Question: I am trying to get Propel to work in my Zend app, it seems that I can get the Propel library to load (from library/propel) but when called I get the exception: 'No connection information in your runtime configuration file for datasource [default]' (when I try to make a connection: 'Propel::getConnection'). My Db is not even named 'default'. I have this in my bootstrap.php from another SO question/answer:
'''
require_once 'propel/Propel.php';
Propel::setConfiguration($this->getOptions('propel/MyPropel-conf.php'));
Propel::initialize();
// so we can get the connection from the registry easily
return Propel::getConnection();
'''
I want the Propel configs (classmap conf as well) to be in the '/application/configs' (copies are there too right now), but I thought If I can get Propel to load from library/propel, then maybe moving my 'conf' files there, I may get them to load too. It seems that if I 'force' the config, by manually loading the params, or if I seem to get it in a temporary 'right' location (or use an absolute path), the exception I then get is this:
'Unable to open PDO connection [wrapped: SQLSTATE[28000] [1045] Access denied for user 'www-data'@'localhost'
As if Propel is not paying any attention to my configs.
My config looks like this; converted from the xml:
'''
$conf = array (
'datasources' =>
array (
'unmActTestDB' =>
array (
'adapter' => 'mysql',
'connection' =>
array (
'dsn' => 'mysql://root:PASSWORD@localhost/unmActTestDB',
),
),
'default' => 'unmActTestDB',
),
'log' =>
array (
'ident' => 'propel-act',
'level' => '7',
),
'generator_version' => '1.5.6',
);
$conf['classmap'] = include(dirname(__FILE__) . DIRECTORY_SEPARATOR . 'classmap-unmActTestDB-conf.php');
return $conf;
'''
If it helps, I still have the Zend PDO DB adapter loading in the application.ini file too, would that cause a clash?. Is there a standard way to get Propel to work with Zend? Or can anyone see what I'm doing wrong?
I have been to several posts here on SO, and a couple popular posts like this one <URL>, among others including the Propel Docs. They have been helpful, but I am really struggling with this. Thanks in advance! My current Zend Directory structure looks like this (w/ the two propel confs also in the library/propel folder:

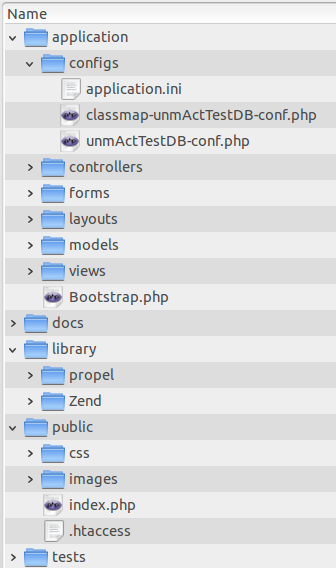
Answer: What I ended up doing is this:
I got a good grip on how to generate my models from a 'reverse' using Propel. It created (as before) a 'schema.xml' file for me to build my models with.
Also my 'runtime.xml' file was incorrect for my needs, after the build I was not connecting to the right database because of my omission of a few tags, overall it is quite simple though:
'''
<?xml version="1.0" encoding="UTF-8"?>
<config>
<log>
<ident>unmActTestDB</ident>
<level>7</level>
</log>
<propel>
<datasources default="unmActTestDB">
<datasource id="unmActTestDB">
<adapter>mysql</adapter>
<connection>
<dsn>mysql:host=localhost;dbname=unmActTestDB</dsn>
<user>zend</user>
<password>PASSWORD</password>
<database>unmActTestDB</database>
</connection>
</datasource>
</datasources>
</propel>
</config>
'''
The 'dsn' tag has to be in the format above with the addition of the 'user', 'password', and the 'database' tags. This fixed my issue with the database connection errors. As quoted above (and here) the exception thrown was: 'No connection information in your runtime configuration file for datasource [default]'
As far as the loading of my models goes, I ended up putting them in my 'library' folder, I already have that folder autoloading in my app, plus it seemed like a good place form them.
here is an image of my 'updated' directory structure:
Note the addition of the 'unmActTestDB' folder in my directory, this is my ORM models.
Another thing to note is that I put my generated 'conf' files into my 'application/configs' folder. These are correct now, after the correction of the runtime.xml file and a 'rebuild'.
As a side note, I had to edit my 'schema.xml' file by hand (several times :) )...The original database used plural names for the tables, so I edited all the 'phpname' declarations (attributes actually, on the declaration tag) to be singular so I wouldn't access an object called 'Users'...instead I can now access a 'User' object. I kept the table names the same (tables are plural, and I won't have any issues importing the existing data, etc.) This was suggested by an answer to another one of my questions, see here <URL>.
The other big edit I made was to add primary key declarations (again, attributes) for the many SQL views in the DB, also I added a 'readonly' and a 'noSQL' attributes to the declarations, this way I will have access (through the Propel models) to my views.
And, just to be thorough, and for those who are interested here is the addition to my 'bootstrap.php' file that does my 'Propel Init' for me...
'''
protected function _initPropel()
{
$this->_logger->info('Bootstrap ' . __METHOD__);
require '../library/propel/Propel.php';
Propel::init(APPLICATION_PATH . '/configs/unmActTestDB-conf.php');
Propel::initialize();
return Propel::getConnection();
}
'''
Another NOTE: the '$this->_logger->info('Bootstrap ' . );' calls my 'logging' method that just tells 'firePHP' that this method has loaded. The /configs/unmActTestDB-conf.php' calls the second 'conf' file that Propel generates... and here is the 'corrected' version of that file (the unmActTestDB.conf file that is), Note the changes in the 'connection' array.
'''
<?php
// This file generated by Propel 1.5.6 convert-conf target
// from XML runtime conf file runtime-conf.xml
$conf = array (
'datasources' =>
array (
'unmActTestDB' =>
array (
'adapter' => 'mysql',
'connection' =>
array (
'dsn' => 'mysql:host=localhost;dbname=unmActTestDB',
'user' => 'zend',
'password' => 'PASSWORD',
'database' => 'unmActTestDB',
),
),
'default' => 'unmActTestDB',
),
'log' =>
array (
'ident' => 'unmActTestDB',
'level' => '7',
),
'generator_version' => '1.5.6',
);
$conf['classmap'] = include(dirname(__FILE__) . DIRECTORY_SEPARATOR . 'classmap-unmActTestDB-conf.php');
return $conf;
'''
I am off and running now! This was a great way to go, otherwise I was looking and writing sooo many mapping classes for my app. Propel (currently) generates over 300 models for this application! Plus the base classes, it would take me forever...